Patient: sex M, age 76
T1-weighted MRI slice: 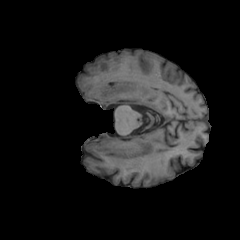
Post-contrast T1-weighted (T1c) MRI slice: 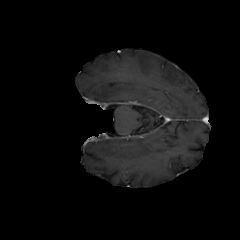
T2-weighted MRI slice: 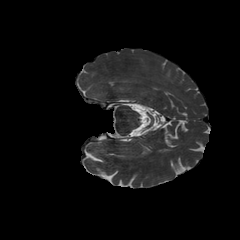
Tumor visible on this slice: yes
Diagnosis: Glioblastoma, IDH-wildtype
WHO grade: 4